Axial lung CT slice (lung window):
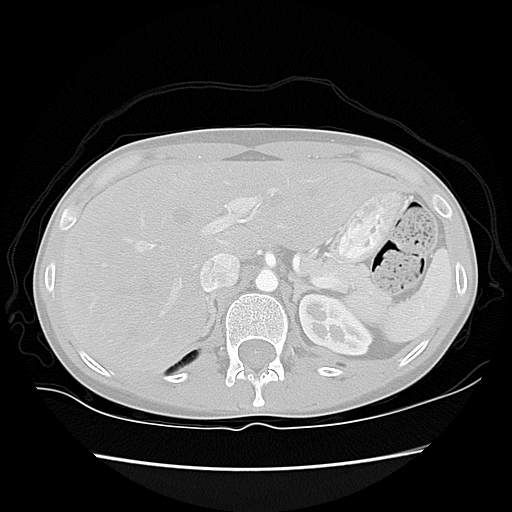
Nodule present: no